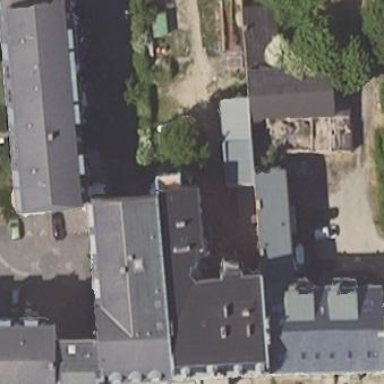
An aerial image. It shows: Image showing building with apartments.